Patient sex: M
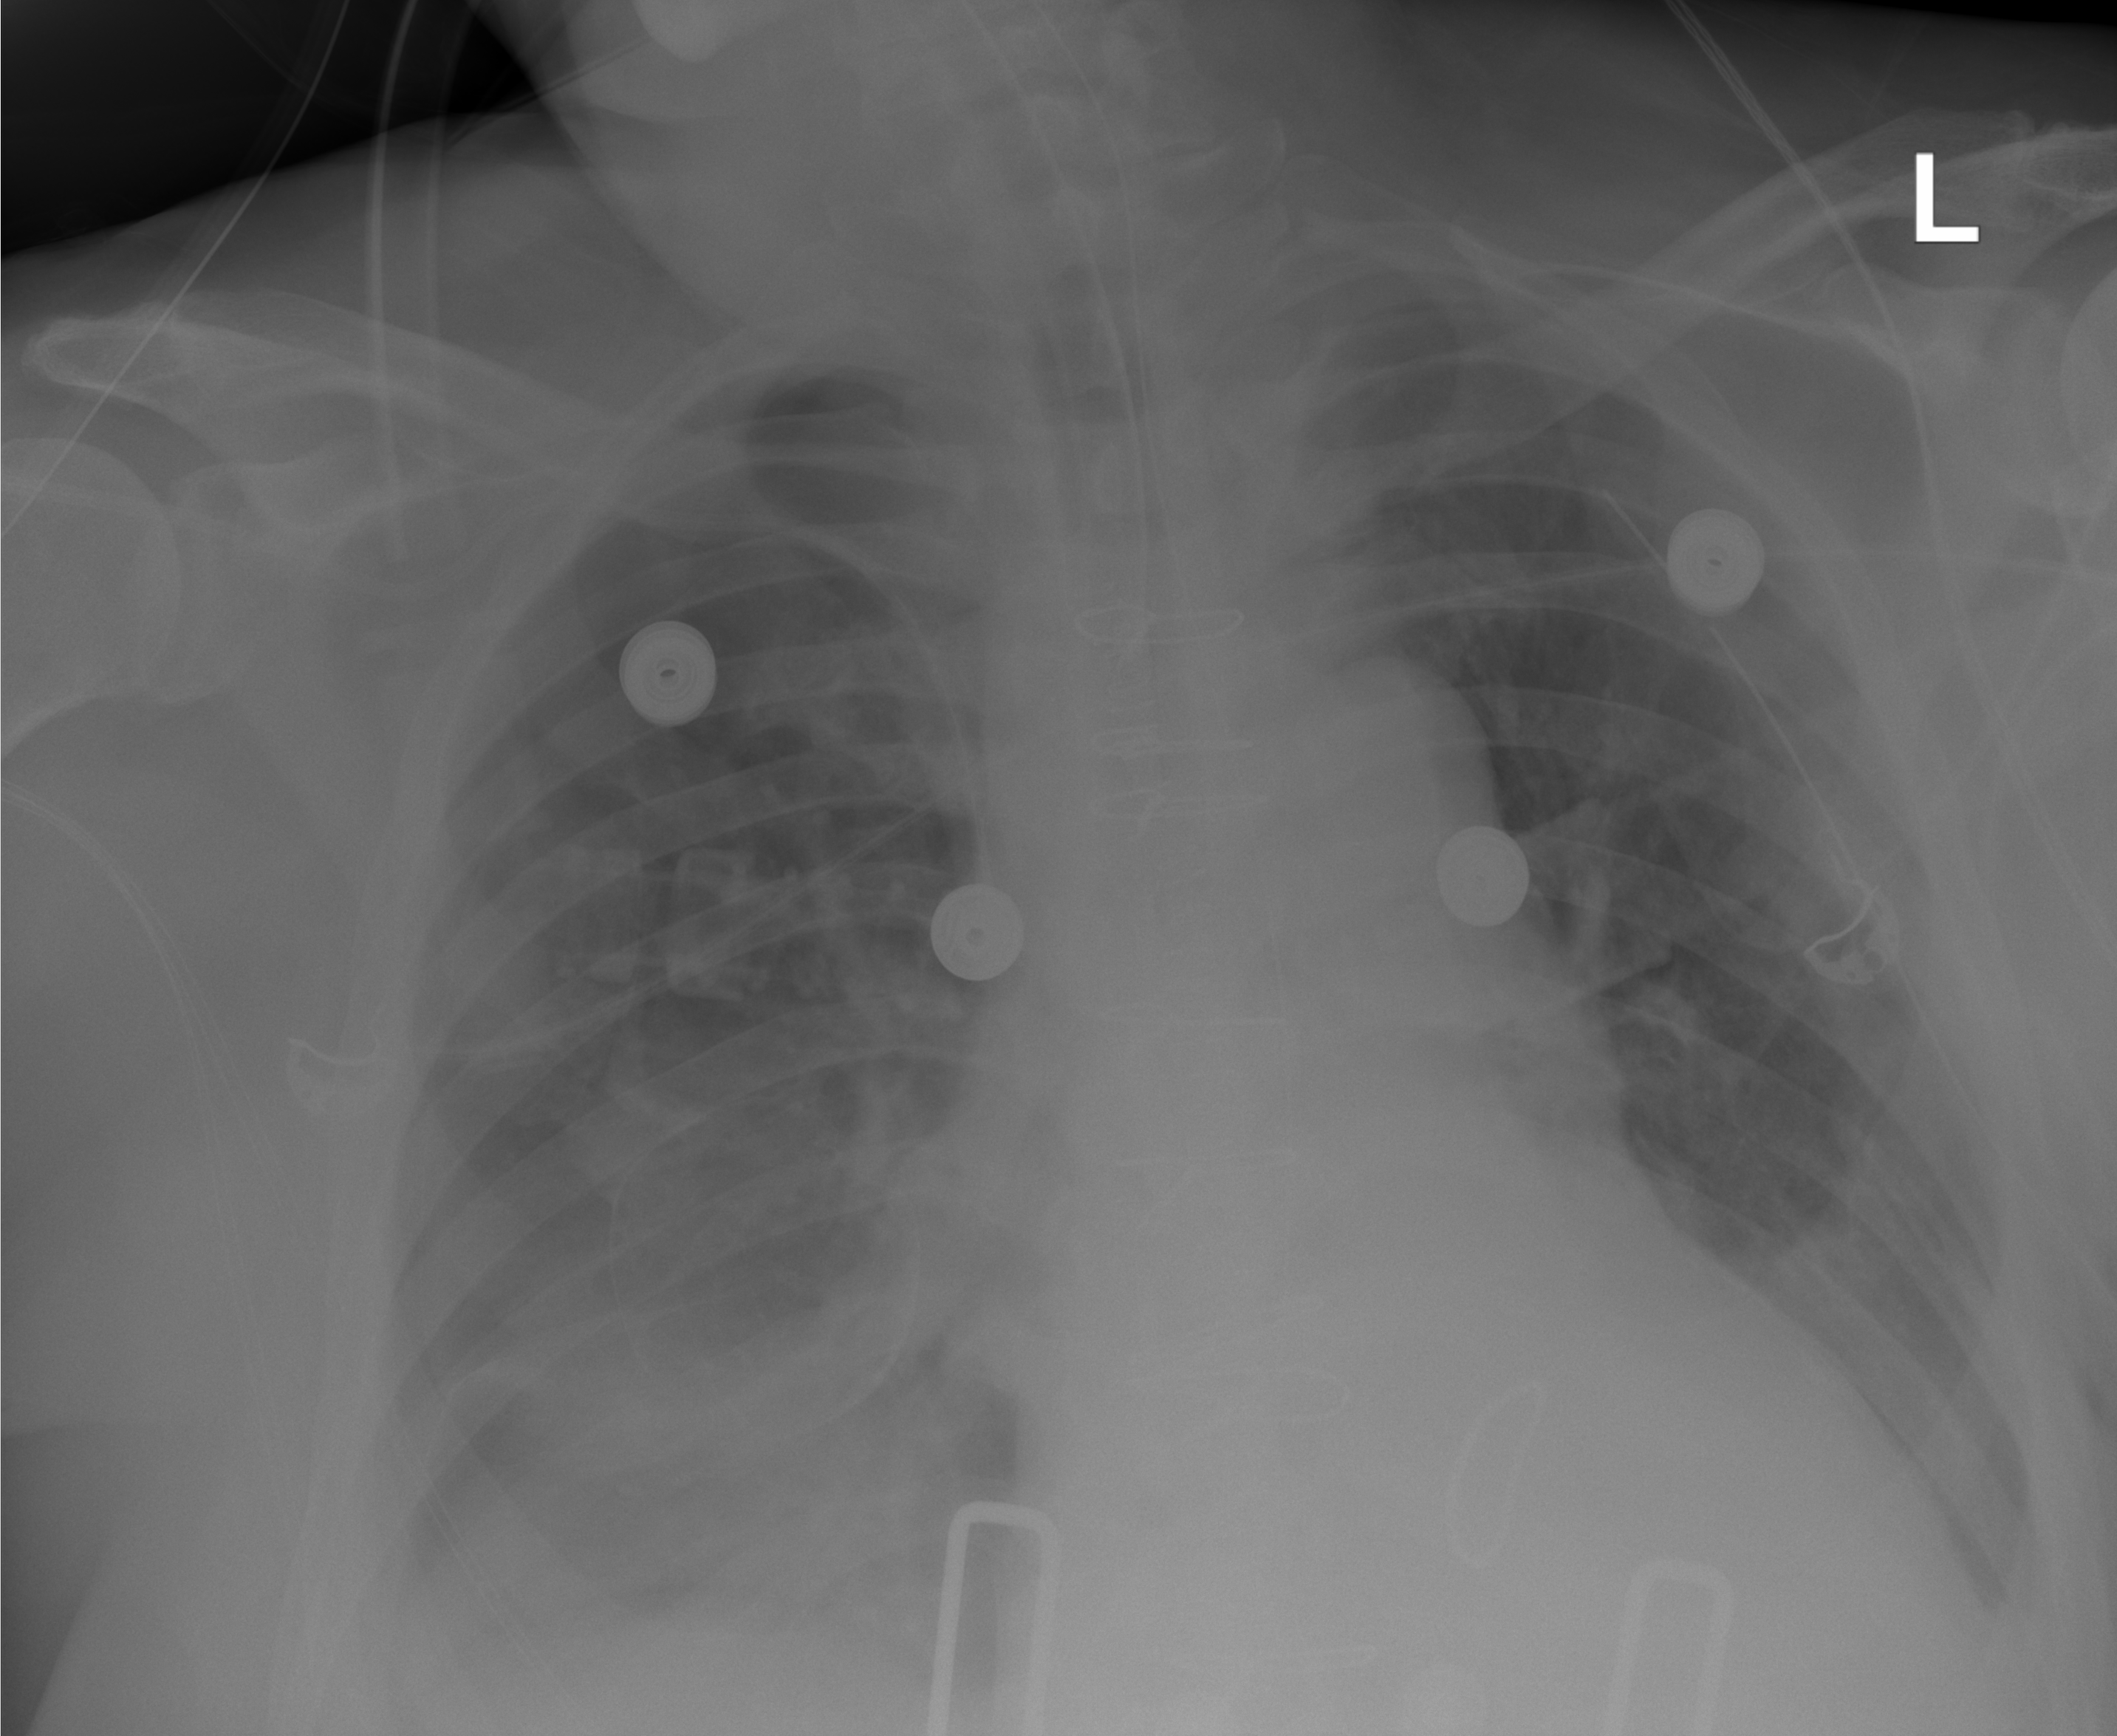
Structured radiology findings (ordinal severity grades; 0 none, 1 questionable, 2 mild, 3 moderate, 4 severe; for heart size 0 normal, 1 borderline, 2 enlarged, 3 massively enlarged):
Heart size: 2
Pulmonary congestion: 2
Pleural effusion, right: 3
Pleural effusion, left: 2
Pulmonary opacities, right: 1
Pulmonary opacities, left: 0
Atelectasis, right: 2
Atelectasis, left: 0